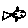
Label: fish